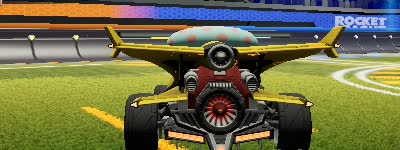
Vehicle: aftershock